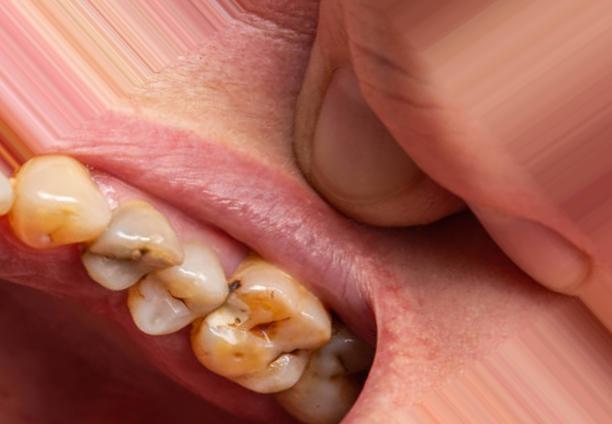
Condition: Caries